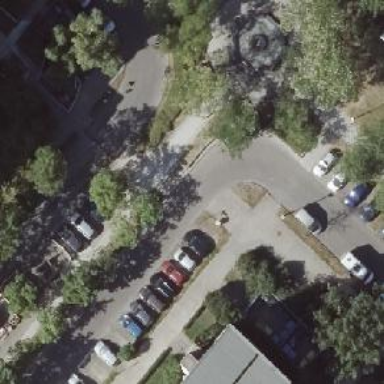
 there is parallel on-street parking available."